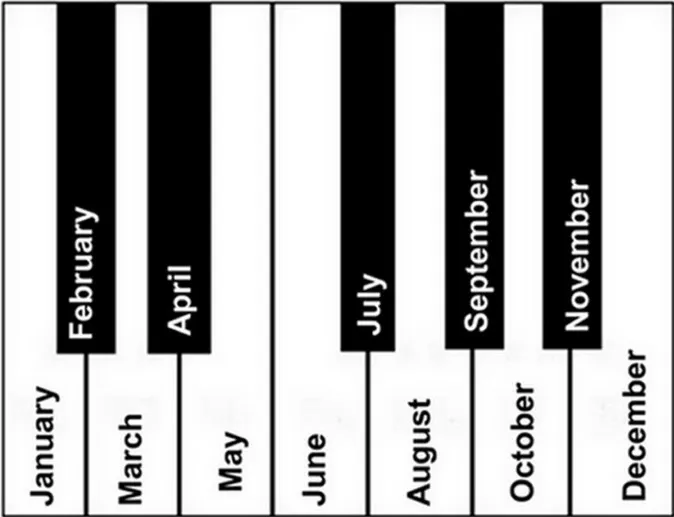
Representation of FC's associations of weekdays.
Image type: pathology (immunostaining)